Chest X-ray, AP view. Patient: 45 years old, sex F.
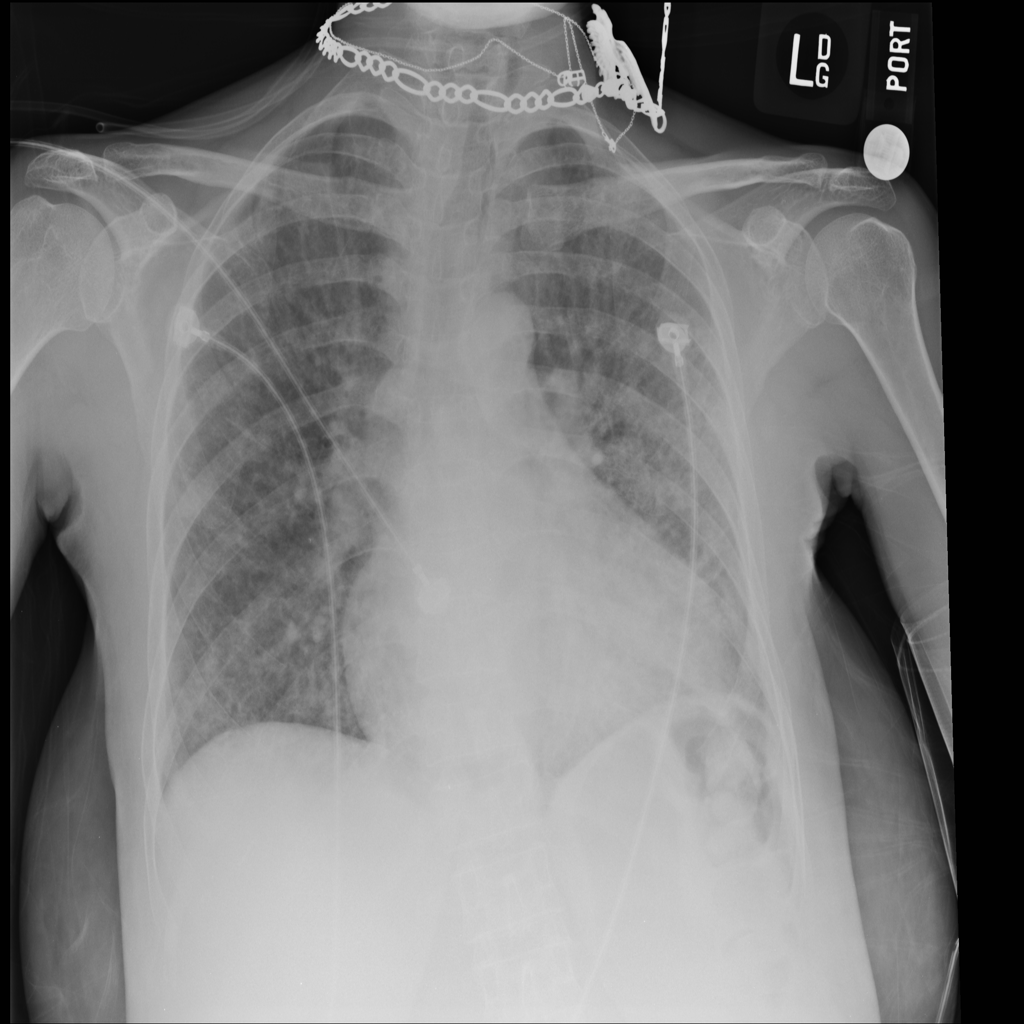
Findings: Cardiomegaly